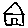
Label: house